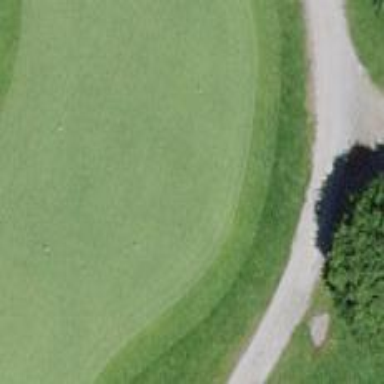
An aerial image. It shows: Green golf area with grass land use.